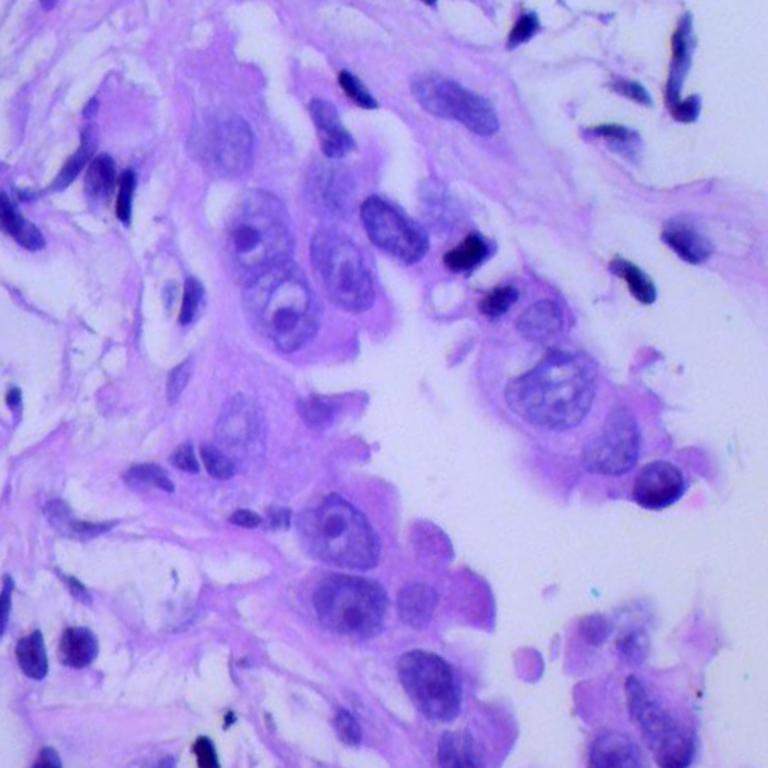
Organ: lung
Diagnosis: adenocarcinomas